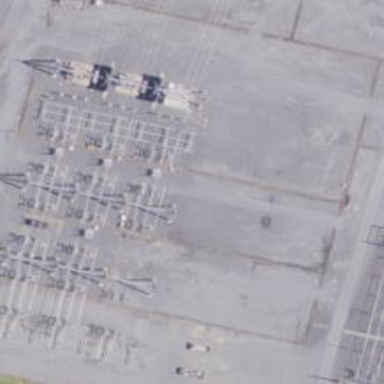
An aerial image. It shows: Switch used for power control.